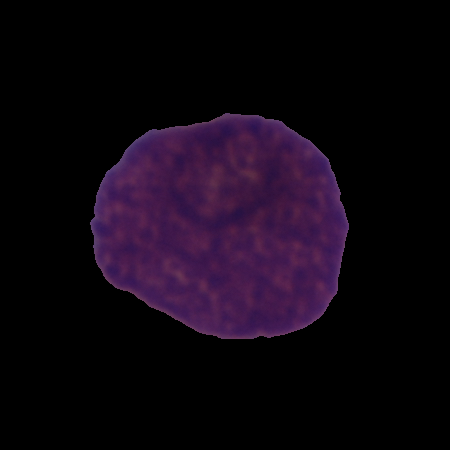
Label: cancer